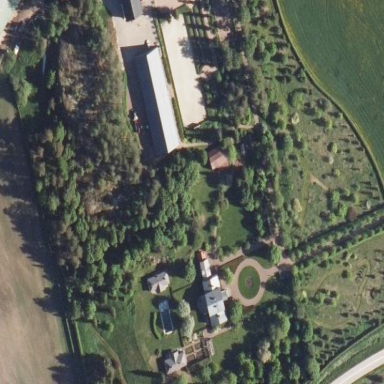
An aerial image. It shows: Farmyard area.